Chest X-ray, AP view. Patient: 58 years old, sex M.
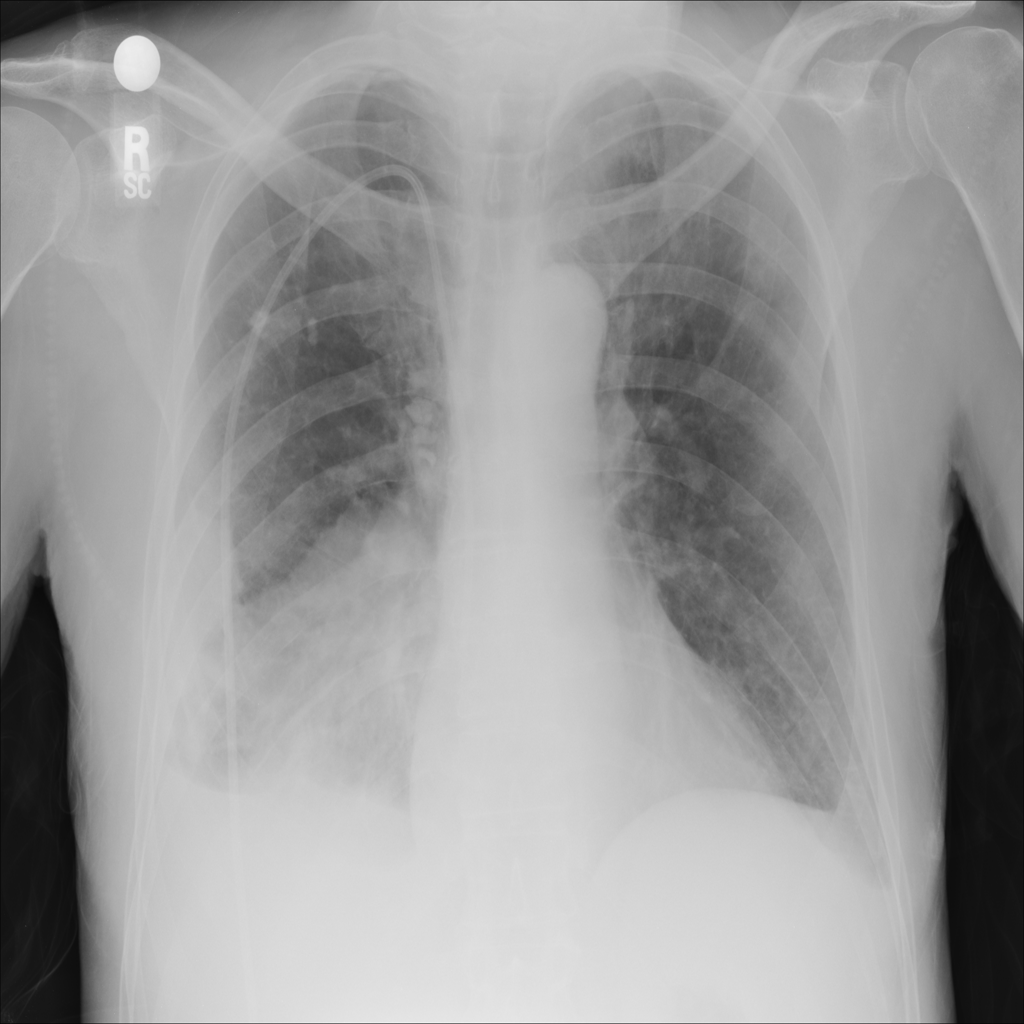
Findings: Effusion, Infiltration